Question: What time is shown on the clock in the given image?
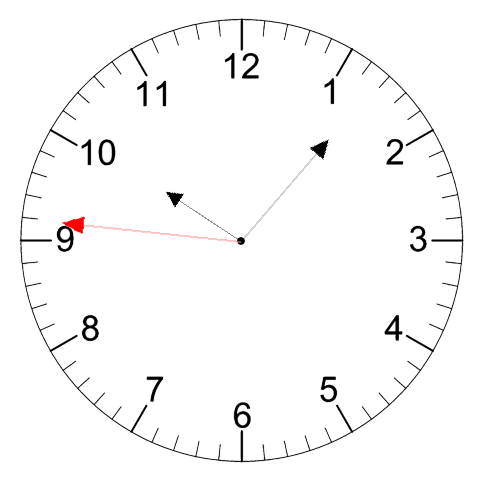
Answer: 10:06:46